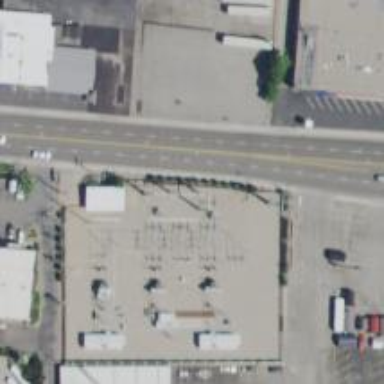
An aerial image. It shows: Power substation.